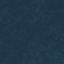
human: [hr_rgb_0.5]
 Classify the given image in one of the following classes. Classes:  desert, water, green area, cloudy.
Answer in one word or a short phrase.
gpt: green area